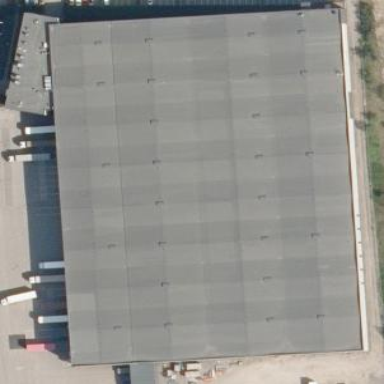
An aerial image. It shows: Warehouse.